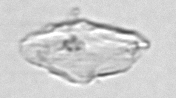
Label: detritus_transparent